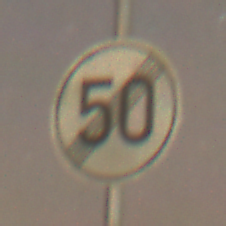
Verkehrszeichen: EndeGeschwindigkeit50
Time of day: Night
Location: Outdoor (Suburban)
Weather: Clear
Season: NotSpecified
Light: Artificial